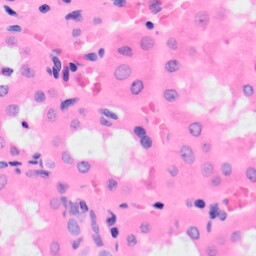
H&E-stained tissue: Kidney